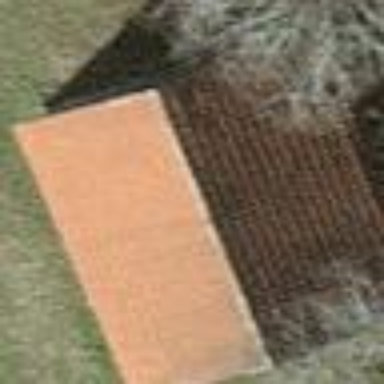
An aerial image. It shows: Shed building.